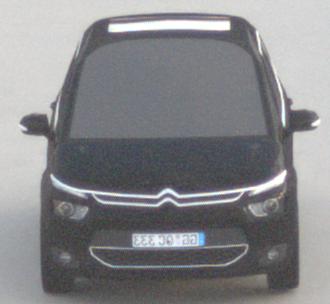
Make: Citroen
Model: Grand C4 Picasso VTi 120
Detailed model: Grand C4 Picasso (II)
Model produced from: 2013/10
Model produced until: 2015/02
Doors: 5
Color: black
Road condition: dry road
Daytime: sunrise or sunset
Contrast: low contrast